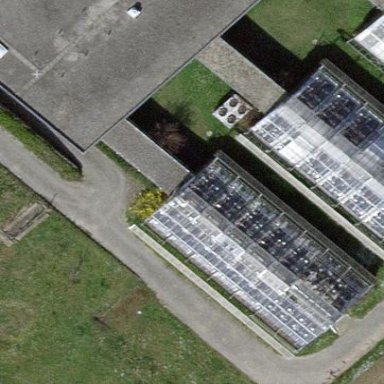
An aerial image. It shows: Greenhouse.